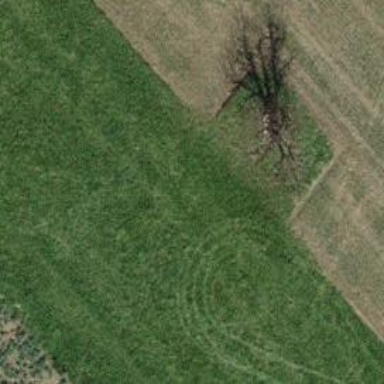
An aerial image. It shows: Deciduous tree with mixed leaf types.